Question: Here is my code. I'm attempting to draw a simple quadrilateral, and place a checkerboard pattern on both sides of it. I want to allow the user to rotate around this piece with the mouse. Everything works fine, other than the texture - it is slanted, and only covers about half of the quad. Can anyone see something glaringly obvious that I am doing wrong? Thanks.
'''
#include "glut-3.7.6-bin\glut.h"
// Constants for rotating camera
#define CAMERA_RELEASE 0
#define CAMERA_ROTATE 1
#define CAMERA_ZOOM 2
// Current camera control setting
int cameraSetting;
// Current viewing angle and scale of the scene
float viewAngleX, viewAngleY, scaleFactor = 1.0;
// Click coordinates
int clickX, clickY;
// Screen size
const int screenWidth = 600;
const int screenHeight = 600;
// Texture data
GLuint texture;
////////////////////////////////////////////////////////////////
// Function Prototypes
////////////////////////////////////////////////////////////////
GLuint loadTexture(const char * filename);
////////////////////////////////////////////////////////////////
// Callback and Initialization Functions
////////////////////////////////////////////////////////////////
void callbackMouse(int button, int state, int x, int y)
{
if (state == GLUT_DOWN)
{
// Store clicked coordinates
clickX = x;
clickY = y;
// Set camera mode to rotate
if (button == GLUT_LEFT_BUTTON)
{
cameraSetting = CAMERA_ROTATE;
}
// Set camera mode to zoom
else if (button == GLUT_RIGHT_BUTTON)
{
cameraSetting = CAMERA_ZOOM;
}
}
// Ignore camera commands if no button is clicked
else if (state == GLUT_UP)
{
cameraSetting = CAMERA_RELEASE;
}
}
void callbackKeyboard(unsigned char key, int x, int y)
{
if (key == 'q') {
exit(0);
}
}
void callbackMotion(int x, int y)
{
if (cameraSetting == CAMERA_ROTATE)
{
// Camera rotate setting - adjust the viewing angle by the direction of motion
viewAngleX += (x - clickX) / 5.0;
viewAngleX = viewAngleX > 180 ? (viewAngleX - 360) : (viewAngleX < - 180 ? (viewAngleX + 360) : viewAngleX);
clickX = x;
viewAngleY += (y - clickY) / 5.0;
viewAngleY = viewAngleY > 180 ? (viewAngleY - 360) : (viewAngleY < - 180 ? (viewAngleY + 360) : viewAngleY);
clickY = y;
}
else if (cameraSetting == CAMERA_ZOOM)
{
// Polygonal scale to simulate camera zoom
float currentScaleFactor = scaleFactor;
scaleFactor *= (1+ (y - clickY) / 60.0);
scaleFactor = scaleFactor < 0 ? currentScaleFactor : scaleFactor;
clickY = y;
}
glutPostRedisplay();
}
void callbackDisplay()
{
// Clear the screen
glEnable(GL_DEPTH_TEST);
glClearColor(0, 0, 0, 0);
glClear(GL_COLOR_BUFFER_BIT|GL_DEPTH_BUFFER_BIT);
// Set world window
glMatrixMode(GL_PROJECTION);
glLoadIdentity();
gluPerspective(60, 1, 1, 100);
// Setup 3D environment
glMatrixMode(GL_MODELVIEW);
glLoadIdentity();
gluLookAt(0,0,5,
0,0,0,
0,1,0);
// Rotate and scale 3D environment to current user settings
glRotatef(viewAngleX, 0, 1, 0);
glRotatef(viewAngleY, 1, 0, 0);
glScalef(scaleFactor, scaleFactor, scaleFactor);
glBegin(GL_QUADS);
glTexCoord2d(0.0, 0.0); glVertex3f(-30, -5, -30);
glTexCoord2d(1.0, 0.0); glVertex3f(30, -5, -30);
glTexCoord2d(1.0, 1.0); glVertex3f(30, -5, 30);
glTexCoord2d(0.0, 1.0); glVertex3f(-30, -5, 30);
glEnd();
// Swap frame buffers
glutSwapBuffers();
}
void windowInitialization() {
// Enable textures by default
glEnable(GL_TEXTURE_2D);
// Load texture
texture = loadTexture("checkerboard.raw");
glHint(GL_PERSPECTIVE_CORRECTION_HINT, GL_NICEST);
}
////////////////////////////////////////////////////////////////
// Main
////////////////////////////////////////////////////////////////
int main(int argc, char** argv)
{
// GLUT Initialization
glutInit(&argc, argv);
glutInitDisplayMode(GLUT_RGB|GLUT_DOUBLE|GLUT_DEPTH);
glutInitWindowSize(screenWidth,screenHeight);
// Create main window
glutCreateWindow("Test");
windowInitialization();
// Register callback functions
glutDisplayFunc(callbackDisplay);
glutMouseFunc(callbackMouse);
glutMotionFunc(callbackMotion);
glutKeyboardFunc(callbackKeyboard);
// Enter event processing loop
glutMainLoop();
}
////////////////////////////////////////////////////////////////
// Prototyped Functions
////////////////////////////////////////////////////////////////
GLuint loadTexture(const char * filename)
{
GLuint texture;
int width, height;
BYTE * data;
FILE * file;
// open texture data
file = fopen( filename, "rb" );
if ( file == NULL ) return 0;
// allocate buffer
width = 256;
height = 256;
data = (BYTE *) malloc( width * height * 3 );
// read texture data
fread( data, width * height * 3, 1, file );
fclose( file );
glGenTextures( 1, &texture );
glBindTexture( GL_TEXTURE_2D, texture );
glTexEnvf( GL_TEXTURE_ENV, GL_TEXTURE_ENV_MODE, GL_MODULATE );
glTexParameterf( GL_TEXTURE_2D, GL_TEXTURE_MIN_FILTER, GL_LINEAR_MIPMAP_NEAREST );
glTexParameterf( GL_TEXTURE_2D, GL_TEXTURE_MAG_FILTER, GL_LINEAR );
// texture wraps over at the edges
glTexParameterf( GL_TEXTURE_2D, GL_TEXTURE_WRAP_S, 1 );
glTexParameterf( GL_TEXTURE_2D, GL_TEXTURE_WRAP_T, 1);
// build texture
gluBuild2DMipmaps( GL_TEXTURE_2D, 3, width, height,
GL_RGB, GL_UNSIGNED_BYTE, data );
// free buffer
free( data );
return texture;
}
'''

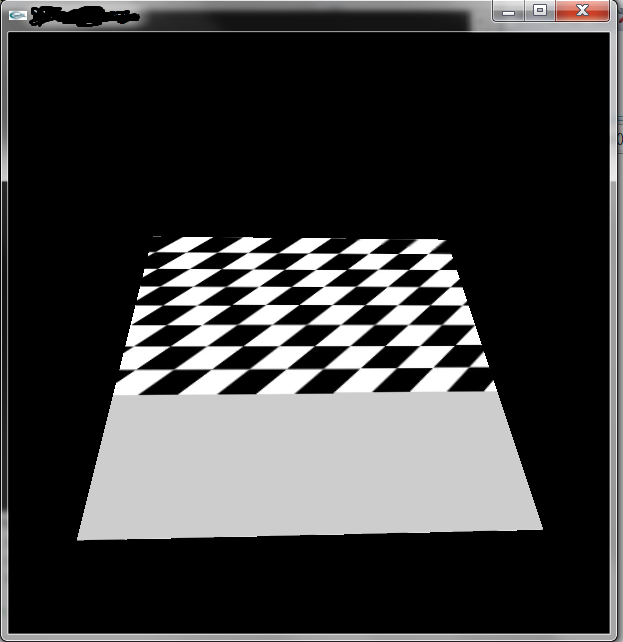
Answer: Your code works fine for me; I suspect the problem is in the source image you're using for the texture. Double-check that the image is what you think it is. For example, using <URL>:
'''
# Convert an image into raw RGB:
convert checkerboard.png checkerboard.rgb
# Convert raw RGB back to an image (assuming we know the size and color depth):
convert -size 256x256 -depth 8 checkerboard.rgb checkerboard.png
'''